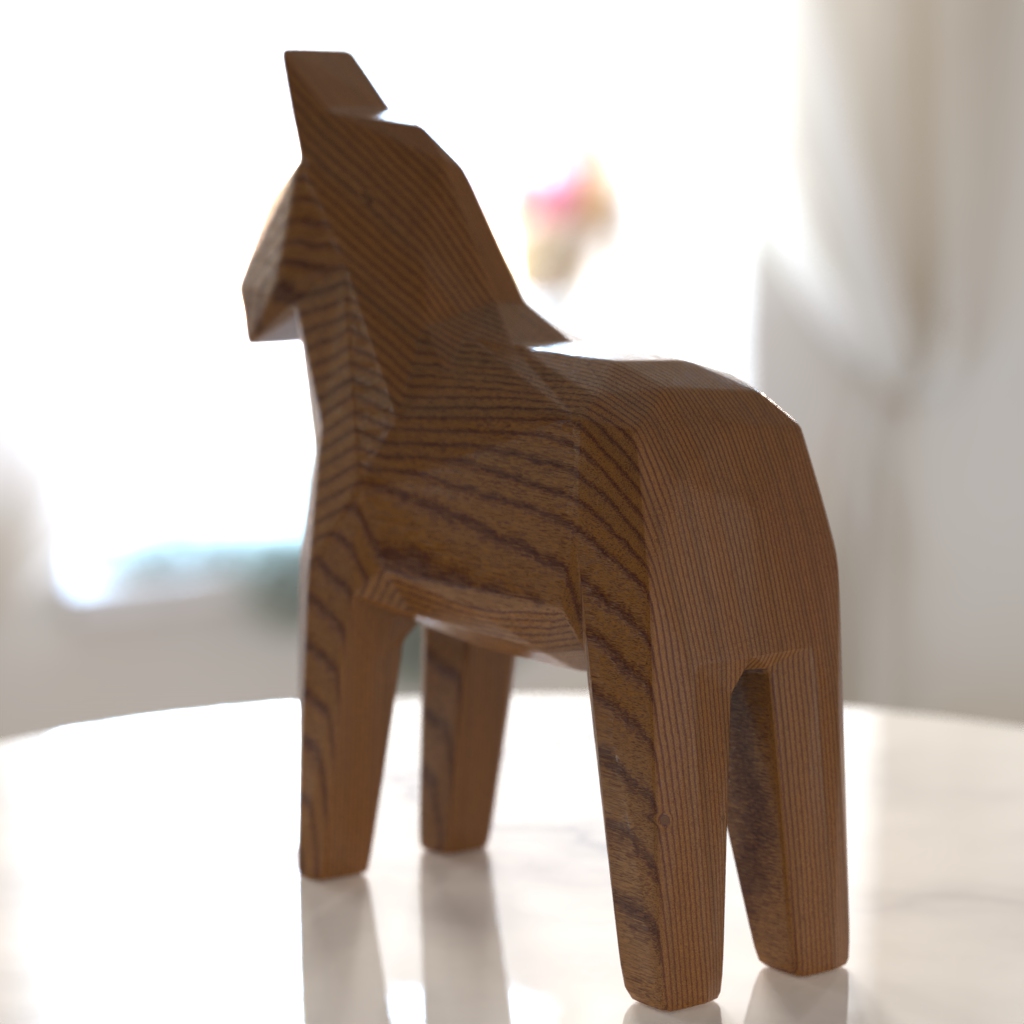
A high quality rendering of a dalahest_oak dalecarlian horse figurine made of varnished dark oak standing on a white marble sidetable in an a photo studio hall in london with natural soft warm daylight from windows,long-shot from the rear left side , 100 mm, f 8, bokeh